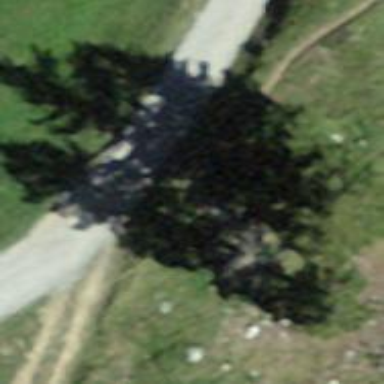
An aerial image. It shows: Bench.